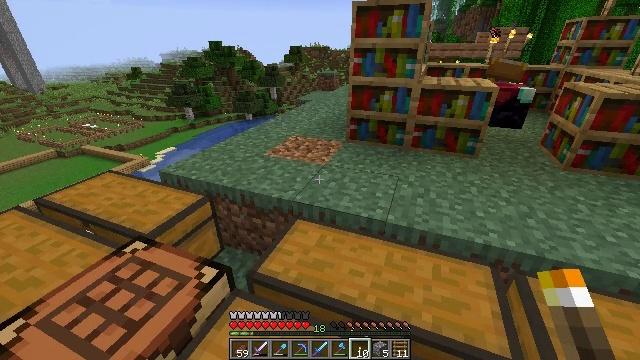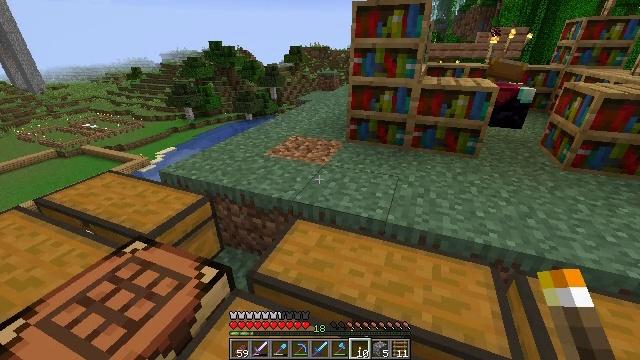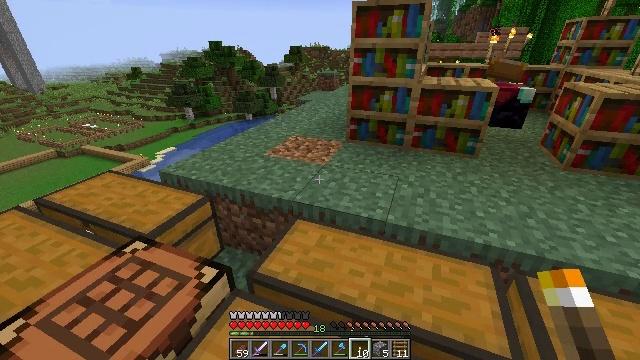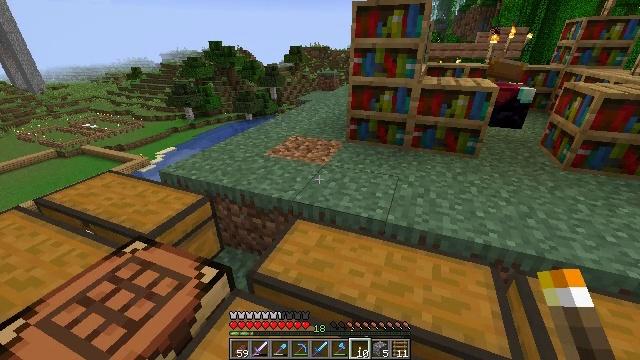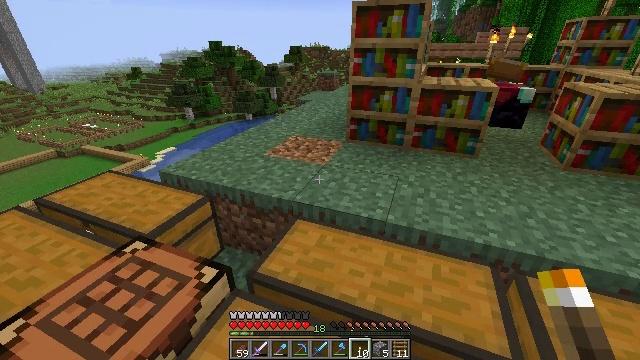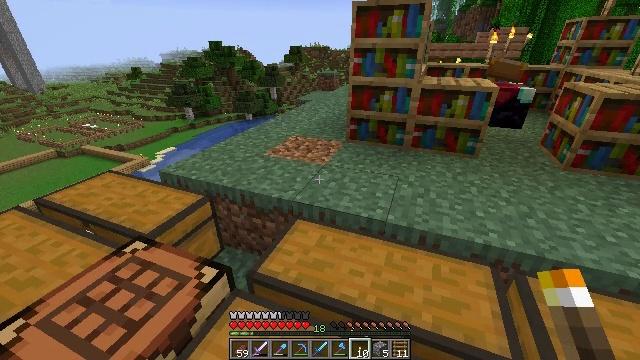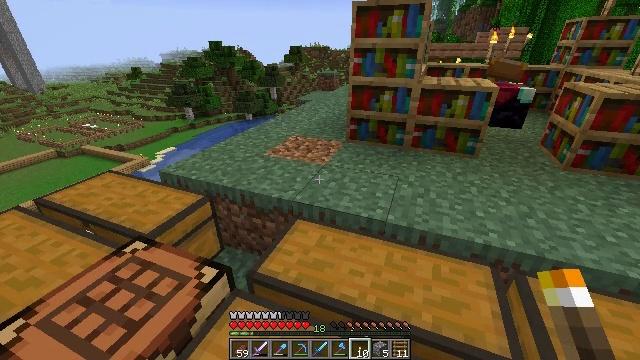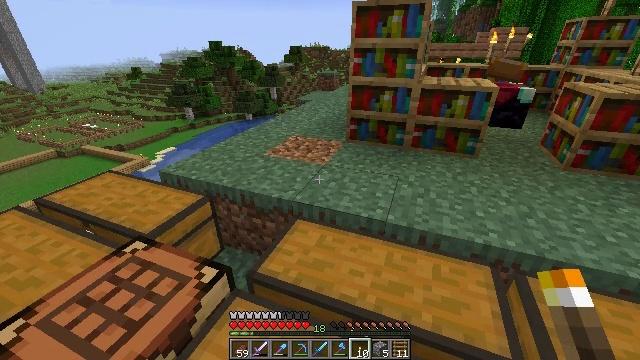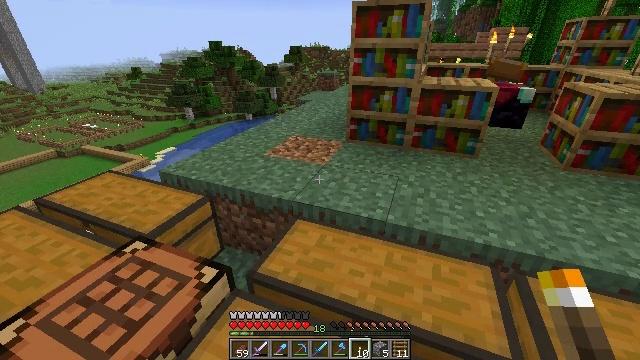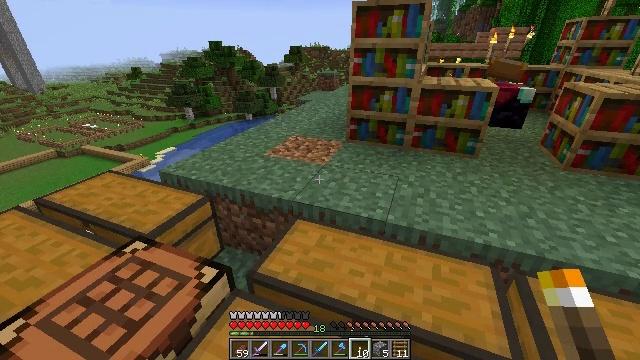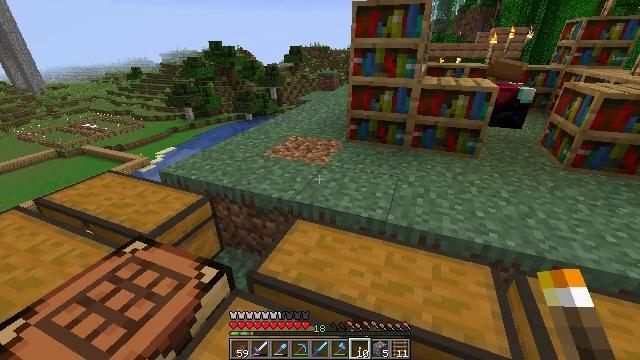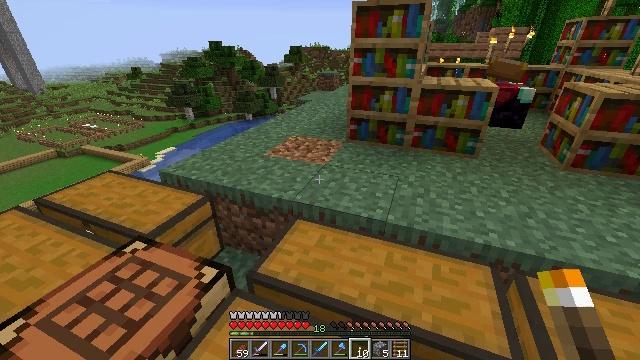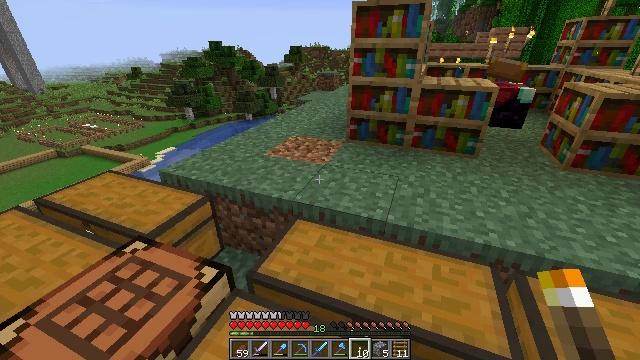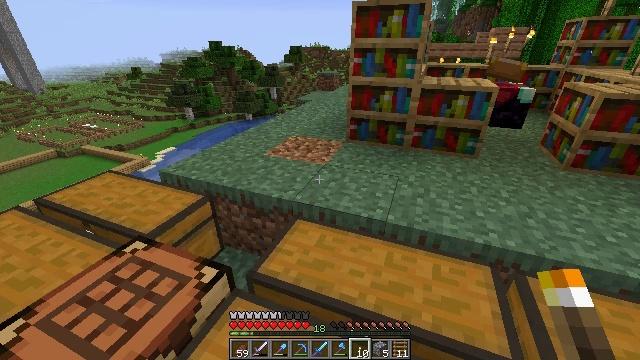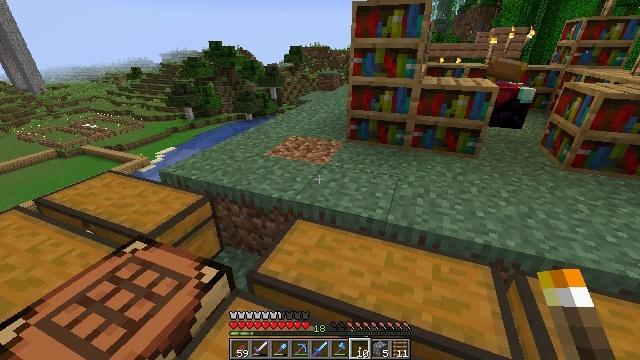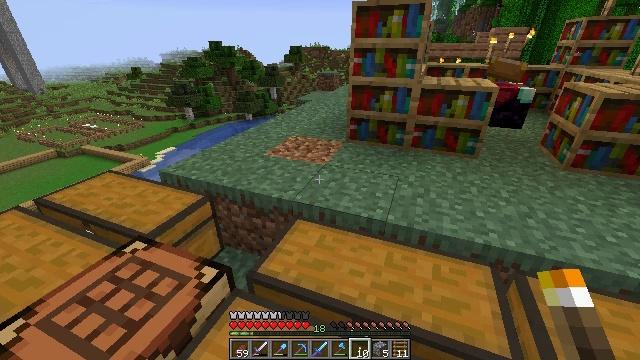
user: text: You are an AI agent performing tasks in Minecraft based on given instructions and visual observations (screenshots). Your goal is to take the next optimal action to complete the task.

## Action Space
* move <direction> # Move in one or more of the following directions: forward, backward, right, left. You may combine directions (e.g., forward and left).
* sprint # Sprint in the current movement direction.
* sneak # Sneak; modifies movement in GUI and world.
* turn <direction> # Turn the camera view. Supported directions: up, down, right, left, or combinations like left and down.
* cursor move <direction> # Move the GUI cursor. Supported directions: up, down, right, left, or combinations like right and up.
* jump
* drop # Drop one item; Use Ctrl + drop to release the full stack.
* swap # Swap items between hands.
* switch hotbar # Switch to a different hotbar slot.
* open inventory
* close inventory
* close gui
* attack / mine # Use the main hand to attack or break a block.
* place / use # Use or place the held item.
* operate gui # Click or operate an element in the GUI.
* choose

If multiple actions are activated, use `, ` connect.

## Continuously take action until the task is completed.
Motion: motion action
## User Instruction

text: Mine the furnace to collect it.
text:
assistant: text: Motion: no_op
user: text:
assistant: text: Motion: no_op
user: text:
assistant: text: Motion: no_op
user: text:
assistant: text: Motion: no_op
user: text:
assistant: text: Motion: no_op
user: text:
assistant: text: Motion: no_op
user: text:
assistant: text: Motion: no_op
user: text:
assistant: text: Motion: no_op
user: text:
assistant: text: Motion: no_op
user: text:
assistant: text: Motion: no_op
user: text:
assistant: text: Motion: no_op
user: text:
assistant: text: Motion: no_op
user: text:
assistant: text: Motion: no_op
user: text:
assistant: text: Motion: no_op
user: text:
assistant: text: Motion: no_op
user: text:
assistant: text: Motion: no_op
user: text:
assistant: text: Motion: no_op
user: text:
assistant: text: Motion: no_op
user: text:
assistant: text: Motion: no_op
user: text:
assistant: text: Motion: no_op
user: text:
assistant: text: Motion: no_op
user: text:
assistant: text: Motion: no_op
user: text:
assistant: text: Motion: no_op
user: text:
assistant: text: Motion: no_op
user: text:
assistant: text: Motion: no_op
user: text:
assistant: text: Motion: no_op
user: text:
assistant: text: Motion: no_op
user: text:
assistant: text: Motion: no_op
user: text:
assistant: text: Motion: no_op
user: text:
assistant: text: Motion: no_op